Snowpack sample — Buffalo Mountain, Silverthorne, Colorado, USA (1/25/25, 10:11 AM MST)
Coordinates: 39.6222, -106.1139
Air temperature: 22 °F
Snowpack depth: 110 cm
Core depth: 10 cm
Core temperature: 46.4 °F
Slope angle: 12°, slope face: 102°
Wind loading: high
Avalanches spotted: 0
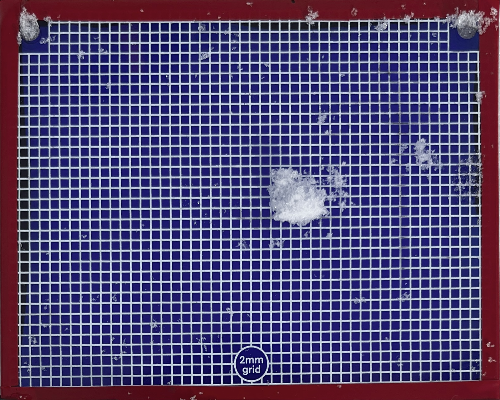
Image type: profile
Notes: No avalanches nearby, collected on the outskirts of a fire break 15 meters from the treeline, on way to Buffalo and Red Mountain